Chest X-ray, PA view. Patient: 57 years old, sex M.
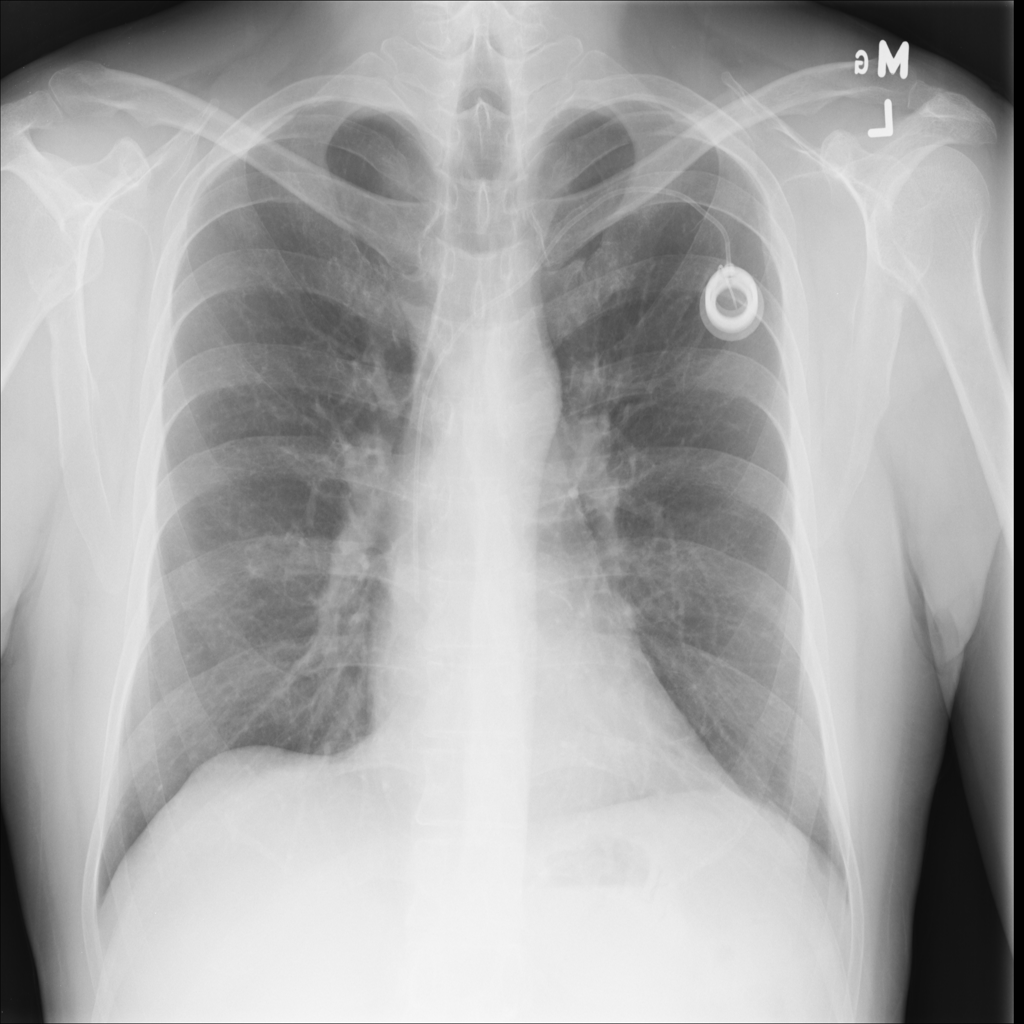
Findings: No Finding